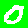
Digit: 0